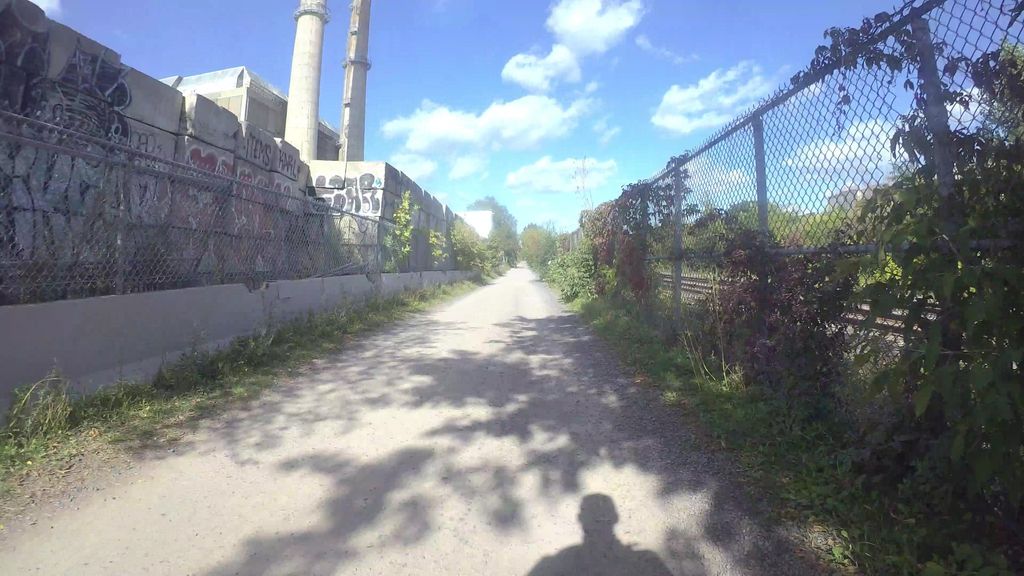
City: montreal